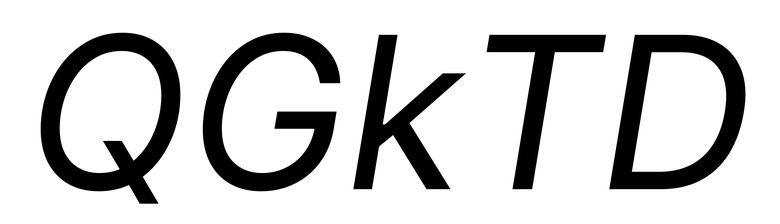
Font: Inter-Italic_Italic